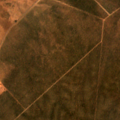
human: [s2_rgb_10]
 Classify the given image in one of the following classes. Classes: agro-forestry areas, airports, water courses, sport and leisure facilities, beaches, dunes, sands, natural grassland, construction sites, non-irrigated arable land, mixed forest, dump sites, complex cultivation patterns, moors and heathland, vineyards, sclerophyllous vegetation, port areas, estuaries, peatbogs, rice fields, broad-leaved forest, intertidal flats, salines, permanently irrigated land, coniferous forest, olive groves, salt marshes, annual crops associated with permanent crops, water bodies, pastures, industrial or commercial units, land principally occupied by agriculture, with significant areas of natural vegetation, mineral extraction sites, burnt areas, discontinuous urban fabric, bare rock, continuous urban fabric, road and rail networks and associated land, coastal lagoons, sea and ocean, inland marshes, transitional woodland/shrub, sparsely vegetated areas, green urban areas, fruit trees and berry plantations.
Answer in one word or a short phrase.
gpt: olive groves, annual crops associated with permanent crops, transitional woodland/shrub